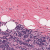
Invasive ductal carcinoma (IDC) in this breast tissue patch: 0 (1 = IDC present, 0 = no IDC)